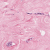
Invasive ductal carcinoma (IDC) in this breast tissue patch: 0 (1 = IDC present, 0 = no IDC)